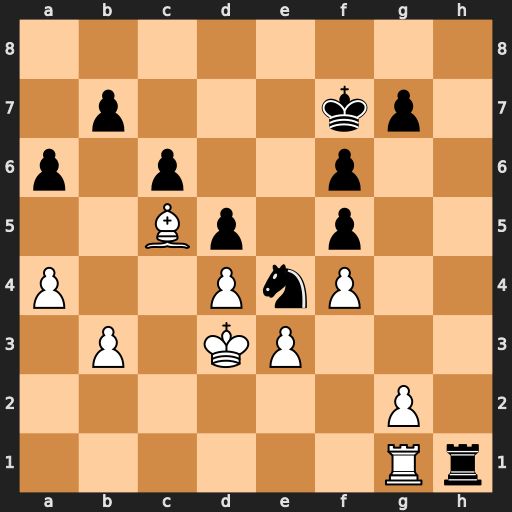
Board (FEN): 8/1p3kp1/p1p2p2/2Bp1p2/P2PnP2/1P1KP3/6P1/6Rr
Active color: w
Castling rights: -
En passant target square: -
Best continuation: Rxh1 Nf2+ Ke2